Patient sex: F
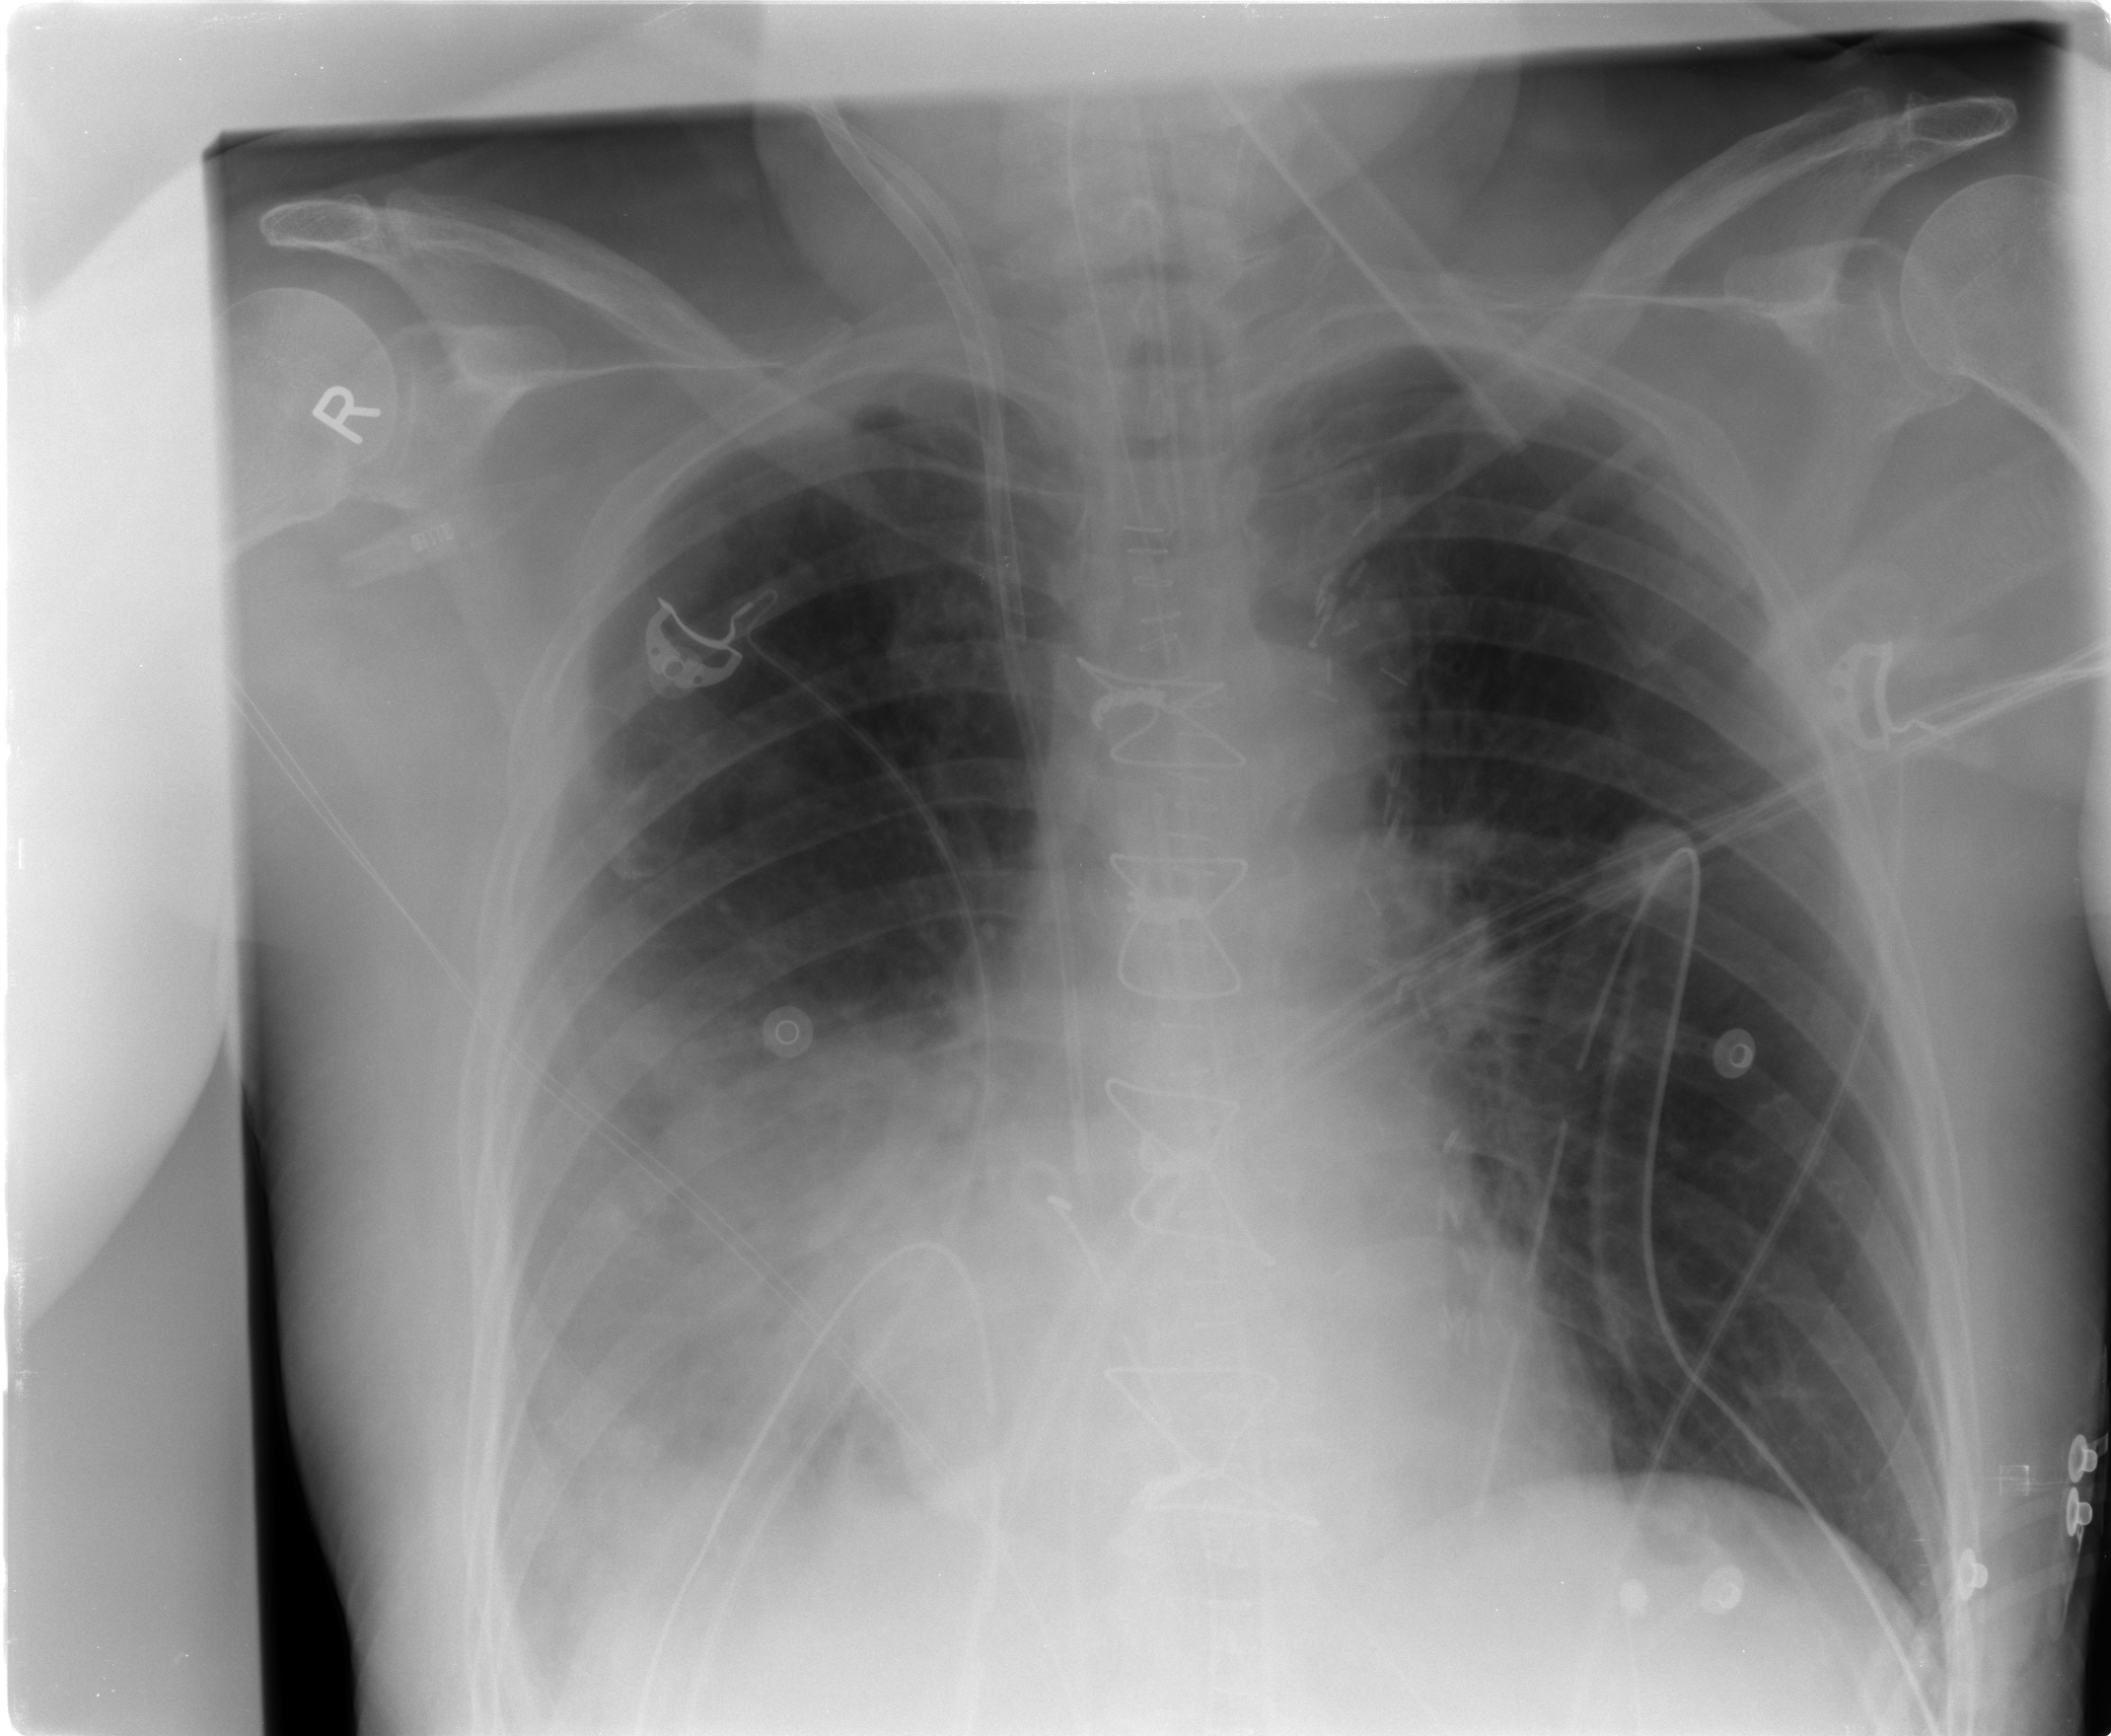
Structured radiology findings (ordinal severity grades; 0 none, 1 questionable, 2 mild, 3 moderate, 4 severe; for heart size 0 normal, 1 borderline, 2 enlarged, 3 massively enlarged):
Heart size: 0
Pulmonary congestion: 0
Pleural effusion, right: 2
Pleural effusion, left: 0
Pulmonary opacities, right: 2
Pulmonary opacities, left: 0
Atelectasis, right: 2
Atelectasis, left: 0